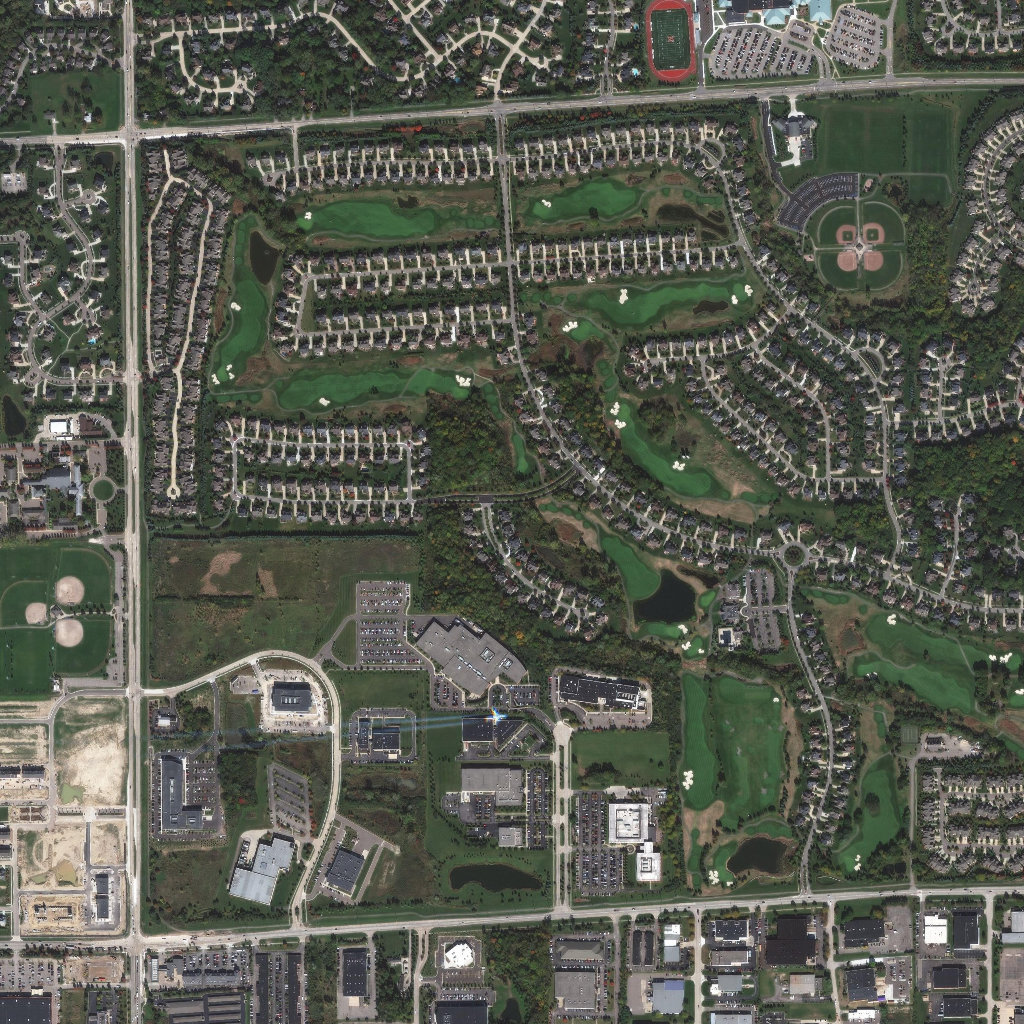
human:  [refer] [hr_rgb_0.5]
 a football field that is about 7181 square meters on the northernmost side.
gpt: <box>[[64, 0, 66, 6, 0]]</box>